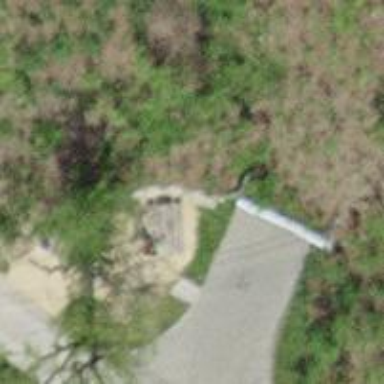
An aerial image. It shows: Picnic table located in leisure land area.